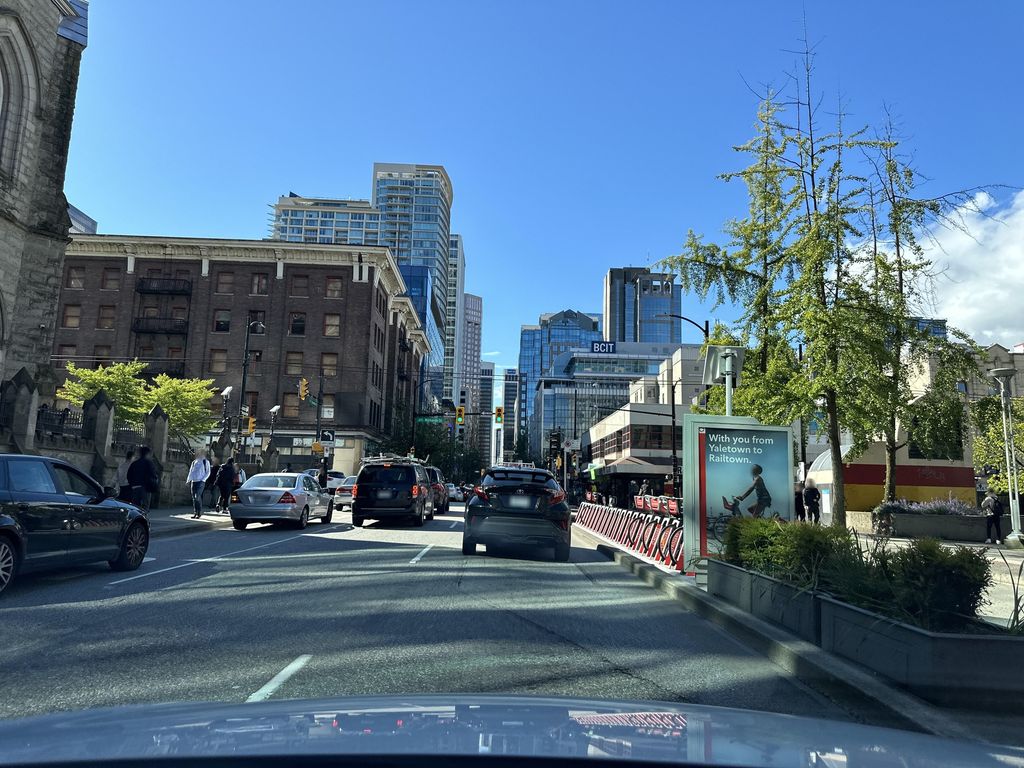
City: vancouver